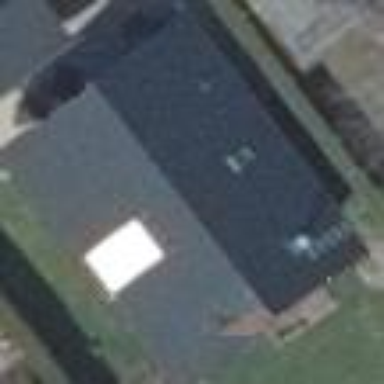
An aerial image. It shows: House with gabled roof oriented along the length of the building.